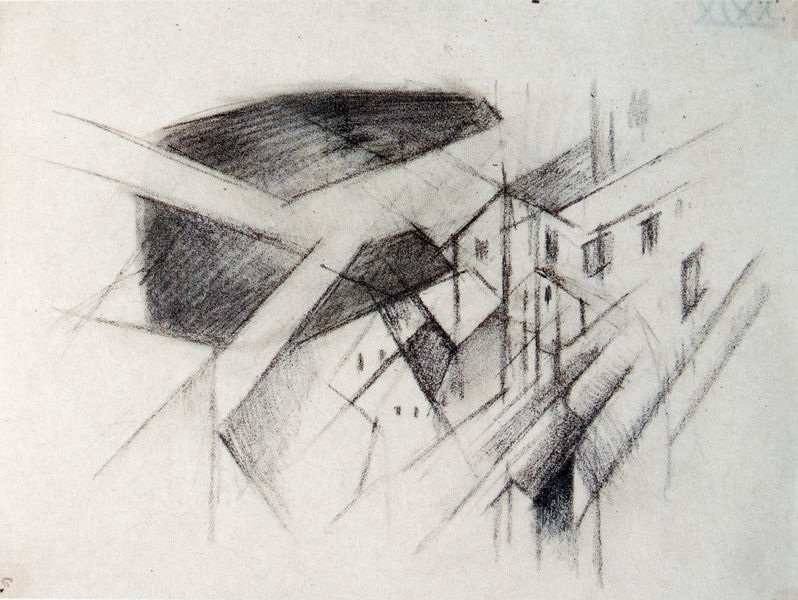
Titel: Dorf in Tirol
Künstler: Franz Marc
Standort: Halle
Institution: Kunstmuseum des Landes Sachsen-Anhalt
Schlagwörter: baum, dunkel, schatten, weiß, kubismus, kubistisch, menschen, stadt, fenster, grau, kreide, schwarz, skizze, straße, tür, zeichnung, blick, dach, gebäude, haus, weg, wolke, wand, architektur, häuser, wege, kamin, papier, ecke, fassade, perspektive, türen, studie, moderne, abstrakt, flächen, modern, dorf, dächer, giebel, formen, graphik, schattierung, linien, vogelperspektive, striche, surreal, impression, fluchtlinien, rechtecke, kante, wände, futurismus, hauswand, linie, kohle, draufsicht, linear, form, schwarzweiss, schraffur, schraffuren, radierung, strich, schraffiert, bleistift, entwurf, kohlezeichnung, bleistiftzeichnung, bauhaus, ecken, karton, geometrisch, picasso, struktur, geschosse, stockwerke, kanten, schraffierung, geometrie, bau, klee, kuben, geraden, moderne kunst, bauwerk, kohlestift, blei, tpren, skizzenhaft, marc, feininger, gebrochen, bleistiftskizze, heim, skizziert, boccioni, seiß, umberto, zeichnuing, zerlegung, blickwinkel, gür, dächeer, 19. jahrhundert, 20. jahrhundert, 1880, 1920, skziie, szesanne